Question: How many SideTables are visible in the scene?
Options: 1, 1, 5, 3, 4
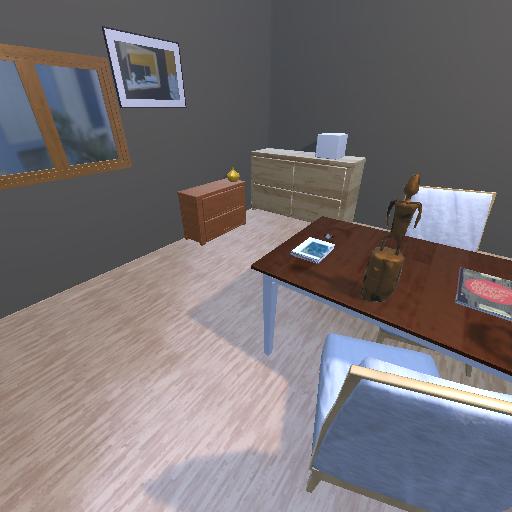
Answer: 1